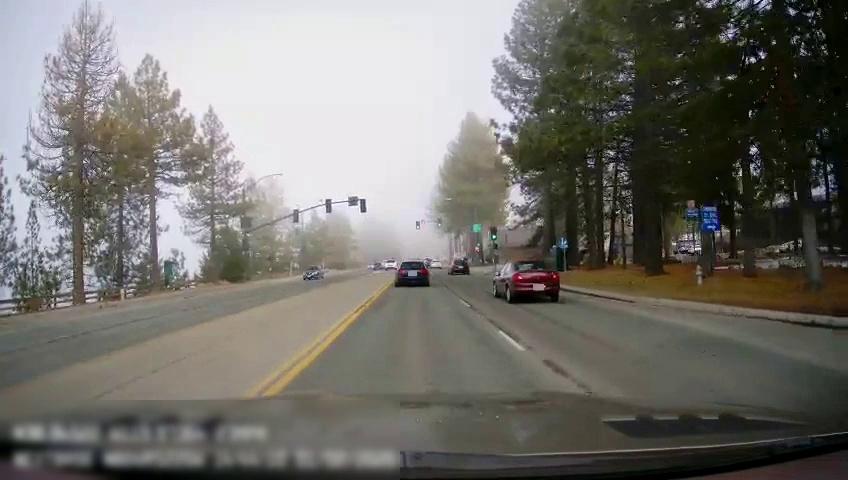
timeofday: Day
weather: Sunny
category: Drivable Space
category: Vehicles | Car
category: Vehicles | Car
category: Vehicles | SUV
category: Vehicles | Car
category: Vehicles | SUV
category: Vehicles | Car
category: Vehicles | Car
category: Vehicles | Car
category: Lanes | Opposite Lane
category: Lanes | Current Lane
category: Lanes | Current Lane
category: Traffic | Signs
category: Traffic | Lights
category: Traffic | Lights
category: Traffic | Lights
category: Traffic | Lights